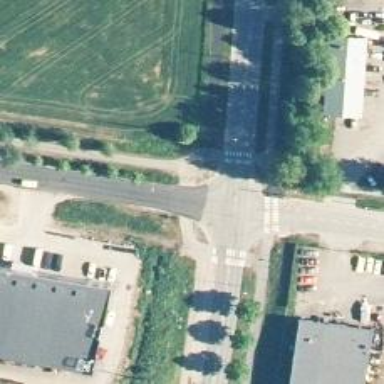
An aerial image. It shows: Asphalt cycleway.